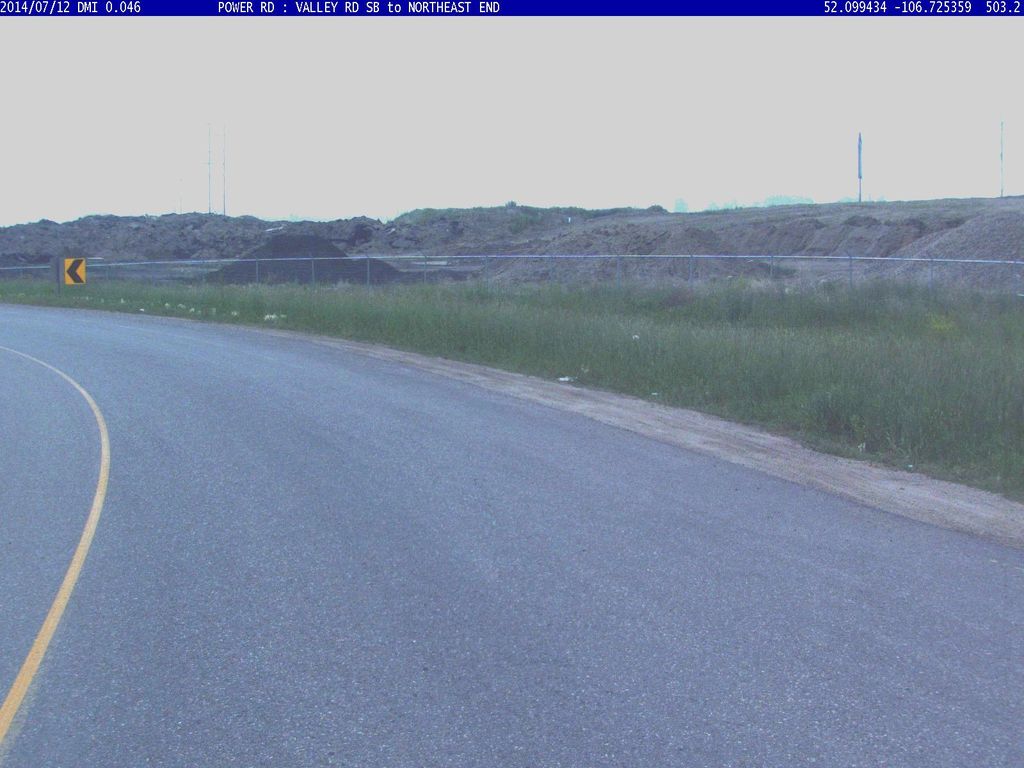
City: saskatoon